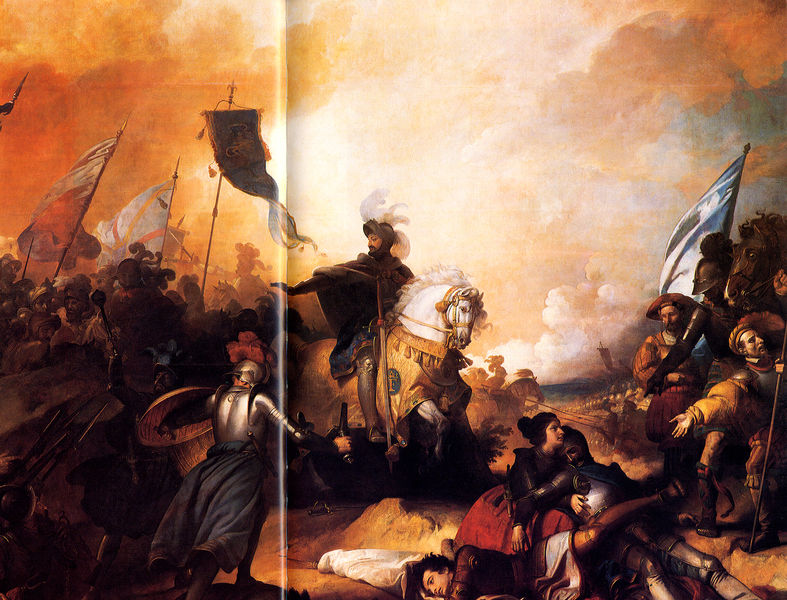
Titel: Bataille de Marignan (14 septembre 1515), Die Schlacht von Marignano
Künstler: Alexandre Evariste Fragonard
Standort: Versailles
Institution: Galerie des Batailles
Schlagwörter: blau, feder, feuer, gemälde, hand, himmel, kampf, mann, meer, wasser, weiß, wolken, frauen, gelb, menschen, ocker, see, sitzen, braun, frau, hintergrund, licht, männer, orange, schwarz, rot, tuch, wolke, rock, bart, jung, federn, tod, tot, toter, bild, hände, feld, horizont, hügel, rauch, sonne, gewand, gold, pferd, reiter, schiff, liegen, fahnen, fahne, flagge, fels, dunst, banner, krieg, schlacht, könig, soldaten, falte, metall, zeigen, schild, panzer, flamme, flammen, schilder, schwert, uniform, tote, verletzt, verletzte, tumult, fraue, helm, herrscher, ritter, armee, rüstung, schimmel, sieg, buchseite, reihen, wappen, helme, brustpanzer, harnisch, ross, niederlage, mittelalter, krieger, zaum, feldherr, zentrum, opfer, speer, flaggen, schlachtross, heroisch, riß, sieger, gefallen, schlachtfeld, nation, gefecht, bei, rüstungen, knicke, rhetorik, heroismus, landsknecht, schlachtenbild, schlachtengemälde, titter, armeen, schlachtenszene, dreißigjähriger kreig, epik, episch, verlierer, satttel